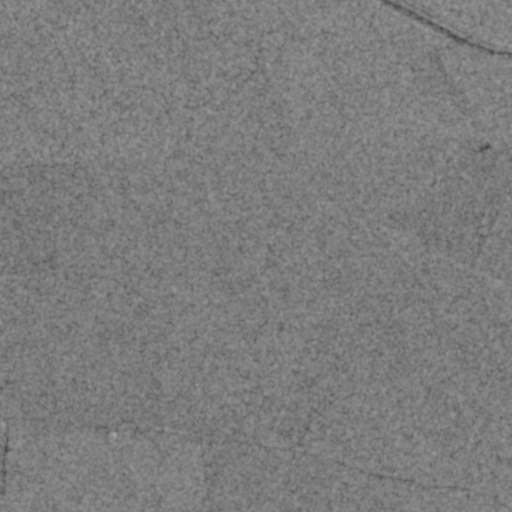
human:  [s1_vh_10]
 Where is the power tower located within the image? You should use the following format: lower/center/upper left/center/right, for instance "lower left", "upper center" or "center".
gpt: The power tower is located in the lower of the image.
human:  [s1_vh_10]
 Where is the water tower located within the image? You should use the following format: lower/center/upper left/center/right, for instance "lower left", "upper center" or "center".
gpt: The water tower is located in the lower center of the image.
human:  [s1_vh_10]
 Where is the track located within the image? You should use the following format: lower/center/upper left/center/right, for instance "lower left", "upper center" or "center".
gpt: There is no track in the image.

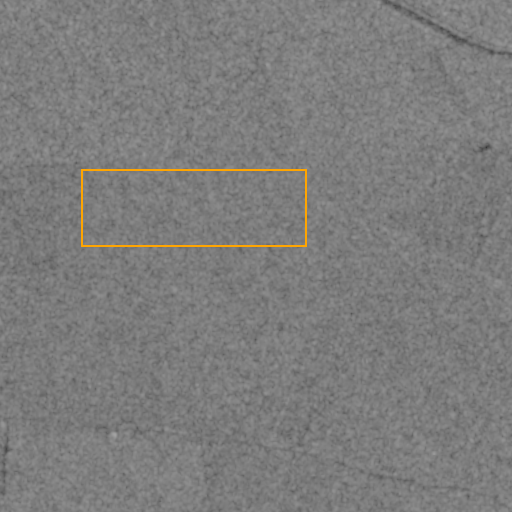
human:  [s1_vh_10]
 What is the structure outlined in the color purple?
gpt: There is no purple outline.
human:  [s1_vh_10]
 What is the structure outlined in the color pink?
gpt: There is no structure outlined in pink.